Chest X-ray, PA view. Patient: 48 years old, sex F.
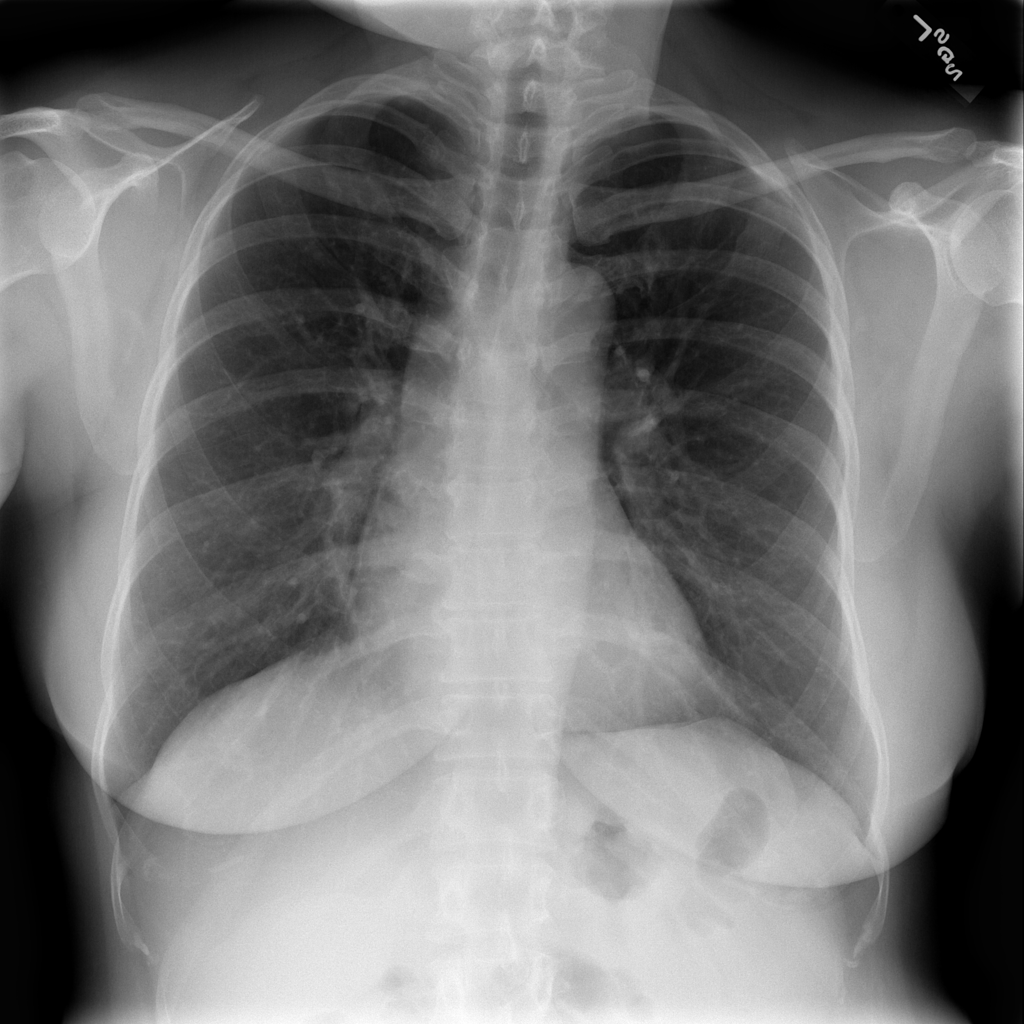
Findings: No Finding